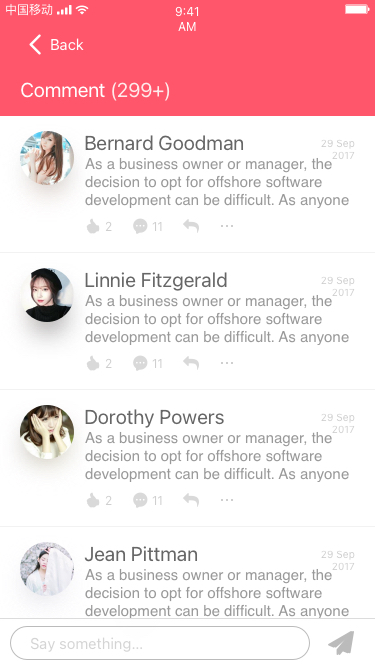
Text in this UI design:
Bernard Goodman
29 Sep 2017
2
11
As a business owner or manager, the decision to opt for offshore software development can be difficult. As anyone who has experience knows, there are advantages and disadvantages to outsourcing software development. How then, do you balance the risks and rewards and come out on top? Here are five tips to ensure that you receive an excellent return on investment:

1. Complex project management experience. When selecting an offshore software development company, ensure that they have extensive experience in complex project management. The company’s internal team should run like a well-oiled machine, and they should have longstanding relationships with their own subcontractors. 2. Specialized knowledge and expertise. The most agile software development companies have an extensive network of specialists. These specialists may not be on the company payroll (which is why the company can offer you significant cost savings), but they can be depended upon to complete the necessary tasks on time and within the budget. 3. Knowledge of your industry. In theory, offshore software development companies should be able to perform custom software development for any type of business. There will be less of a learning curve, though, and greater chances for success, if the company has knowledge of your industry or a related industry. For this reason, ask for referrals and determine if the projects the company has managed are similar to or in alignment with the goals of your project.

4. Delineate areas of responsibility. Chances are, you’re considering hiring an offshore software development company because you don’t have the in-house expertise to get the job done and know that it is more cost-effective to outsource the project. Nonetheless, you will need to actively participate in a needs assessment and at various benchmarks throughout the life of the project. By creating a clear delineation of areas of responsibility, you will have a clear understanding of the number of staff hours you need to devote to the project, and plan accordingly. 5. High standards. Both you and the offshore software development company you choose should adhere to high standards. Aside from the talent of the technical experts involved, successful custom software development depends upon rigorous testing. The most dependable companies use the highest industry standards in testing each aspect of the products they create so that you receive a product that is ready to implement. Essentially, the most successful offshore software development companies are competent and flexible, and see their role as an information technology partner who solves your software problems, supports your team, and manages your projects from beginning to end. When you choose such a company, you can rest assured that you will receive an excellent return on investment.
Linnie Fitzgerald
29 Sep 2017
2
11
As a business owner or manager, the decision to opt for offshore software development can be difficult. As anyone who has experience knows, there are advantages and disadvantages to outsourcing software development. How then, do you balance the risks and rewards and come out on top? Here are five tips to ensure that you receive an excellent return on investment:

1. Complex project management experience. When selecting an offshore software development company, ensure that they have extensive experience in complex project management. The company’s internal team should run like a well-oiled machine, and they should have longstanding relationships with their own subcontractors. 2. Specialized knowledge and expertise. The most agile software development companies have an extensive network of specialists. These specialists may not be on the company payroll (which is why the company can offer you significant cost savings), but they can be depended upon to complete the necessary tasks on time and within the budget. 3. Knowledge of your industry. In theory, offshore software development companies should be able to perform custom software development for any type of business. There will be less of a learning curve, though, and greater chances for success, if the company has knowledge of your industry or a related industry. For this reason, ask for referrals and determine if the projects the company has managed are similar to or in alignment with the goals of your project.

4. Delineate areas of responsibility. Chances are, you’re considering hiring an offshore software development company because you don’t have the in-house expertise to get the job done and know that it is more cost-effective to outsource the project. Nonetheless, you will need to actively participate in a needs assessment and at various benchmarks throughout the life of the project. By creating a clear delineation of areas of responsibility, you will have a clear understanding of the number of staff hours you need to devote to the project, and plan accordingly. 5. High standards. Both you and the offshore software development company you choose should adhere to high standards. Aside from the talent of the technical experts involved, successful custom software development depends upon rigorous testing. The most dependable companies use the highest industry standards in testing each aspect of the products they create so that you receive a product that is ready to implement. Essentially, the most successful offshore software development companies are competent and flexible, and see their role as an information technology partner who solves your software problems, supports your team, and manages your projects from beginning to end. When you choose such a company, you can rest assured that you will receive an excellent return on investment.
Dorothy Powers
29 Sep 2017
2
11
As a business owner or manager, the decision to opt for offshore software development can be difficult. As anyone who has experience knows, there are advantages and disadvantages to outsourcing software development. How then, do you balance the risks and rewards and come out on top? Here are five tips to ensure that you receive an excellent return on investment:

1. Complex project management experience. When selecting an offshore software development company, ensure that they have extensive experience in complex project management. The company’s internal team should run like a well-oiled machine, and they should have longstanding relationships with their own subcontractors. 2. Specialized knowledge and expertise. The most agile software development companies have an extensive network of specialists. These specialists may not be on the company payroll (which is why the company can offer you significant cost savings), but they can be depended upon to complete the necessary tasks on time and within the budget. 3. Knowledge of your industry. In theory, offshore software development companies should be able to perform custom software development for any type of business. There will be less of a learning curve, though, and greater chances for success, if the company has knowledge of your industry or a related industry. For this reason, ask for referrals and determine if the projects the company has managed are similar to or in alignment with the goals of your project.

4. Delineate areas of responsibility. Chances are, you’re considering hiring an offshore software development company because you don’t have the in-house expertise to get the job done and know that it is more cost-effective to outsource the project. Nonetheless, you will need to actively participate in a needs assessment and at various benchmarks throughout the life of the project. By creating a clear delineation of areas of responsibility, you will have a clear understanding of the number of staff hours you need to devote to the project, and plan accordingly. 5. High standards. Both you and the offshore software development company you choose should adhere to high standards. Aside from the talent of the technical experts involved, successful custom software development depends upon rigorous testing. The most dependable companies use the highest industry standards in testing each aspect of the products they create so that you receive a product that is ready to implement. Essentially, the most successful offshore software development companies are competent and flexible, and see their role as an information technology partner who solves your software problems, supports your team, and manages your projects from beginning to end. When you choose such a company, you can rest assured that you will receive an excellent return on investment.
Jean Pittman
29 Sep 2017
2
11
As a business owner or manager, the decision to opt for offshore software development can be difficult. As anyone who has experience knows, there are advantages and disadvantages to outsourcing software development. How then, do you balance the risks and rewards and come out on top? Here are five tips to ensure that you receive an excellent return on investment:

1. Complex project management experience. When selecting an offshore software development company, ensure that they have extensive experience in complex project management. The company’s internal team should run like a well-oiled machine, and they should have longstanding relationships with their own subcontractors. 2. Specialized knowledge and expertise. The most agile software development companies have an extensive network of specialists. These specialists may not be on the company payroll (which is why the company can offer you significant cost savings), but they can be depended upon to complete the necessary tasks on time and within the budget. 3. Knowledge of your industry. In theory, offshore software development companies should be able to perform custom software development for any type of business. There will be less of a learning curve, though, and greater chances for success, if the company has knowledge of your industry or a related industry. For this reason, ask for referrals and determine if the projects the company has managed are similar to or in alignment with the goals of your project.

4. Delineate areas of responsibility. Chances are, you’re considering hiring an offshore software development company because you don’t have the in-house expertise to get the job done and know that it is more cost-effective to outsource the project. Nonetheless, you will need to actively participate in a needs assessment and at various benchmarks throughout the life of the project. By creating a clear delineation of areas of responsibility, you will have a clear understanding of the number of staff hours you need to devote to the project, and plan accordingly. 5. High standards. Both you and the offshore software development company you choose should adhere to high standards. Aside from the talent of the technical experts involved, successful custom software development depends upon rigorous testing. The most dependable companies use the highest industry standards in testing each aspect of the products they create so that you receive a product that is ready to implement. Essentially, the most successful offshore software development companies are competent and flexible, and see their role as an information technology partner who solves your software problems, supports your team, and manages your projects from beginning to end. When you choose such a company, you can rest assured that you will receive an excellent return on investment.
Back
Comment (299+)
Say something…